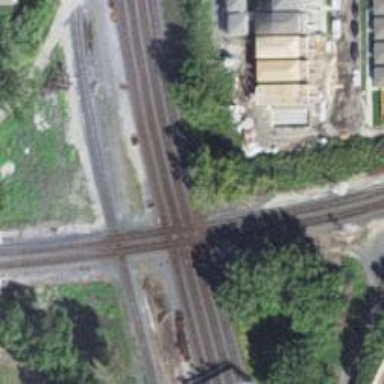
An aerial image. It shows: Railway crossing.